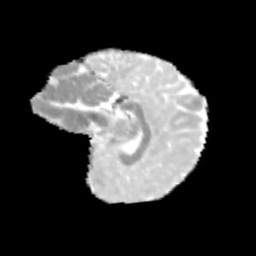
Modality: MD
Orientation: sagittal
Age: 11
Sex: female
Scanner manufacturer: siemens
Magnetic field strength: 3 T
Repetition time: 3.8 s
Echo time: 0.07 s